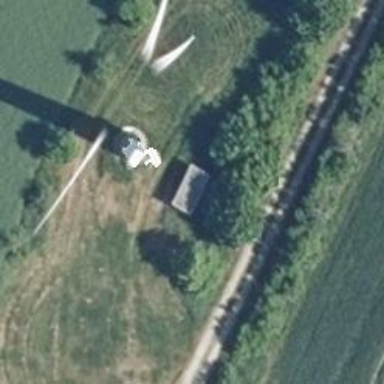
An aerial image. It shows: Wind generator is in the picture.